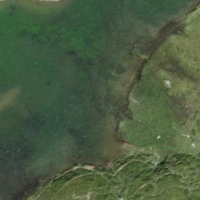
EUNIS habitat code: 26
Species observed at this site:
Jacobaea incana
Rana temporaria
Equisetum hyemale